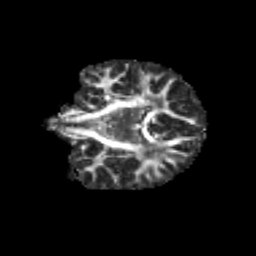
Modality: FA
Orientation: coronal
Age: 10
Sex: female
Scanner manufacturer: siemens
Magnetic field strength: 3 T
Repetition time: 3.8 s
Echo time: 0.07 s